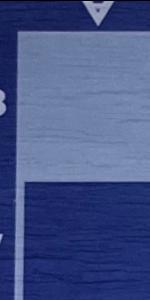
Label: Empty